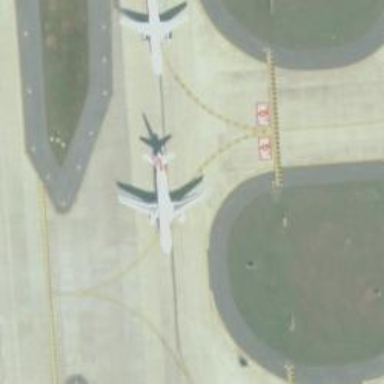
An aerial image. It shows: Image of taxiway at airport.